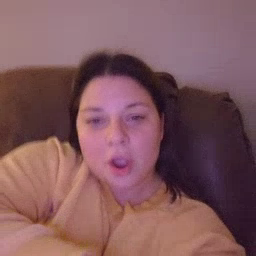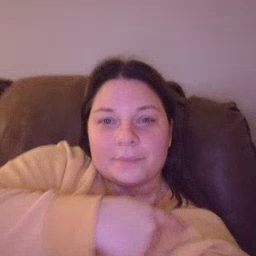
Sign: arm